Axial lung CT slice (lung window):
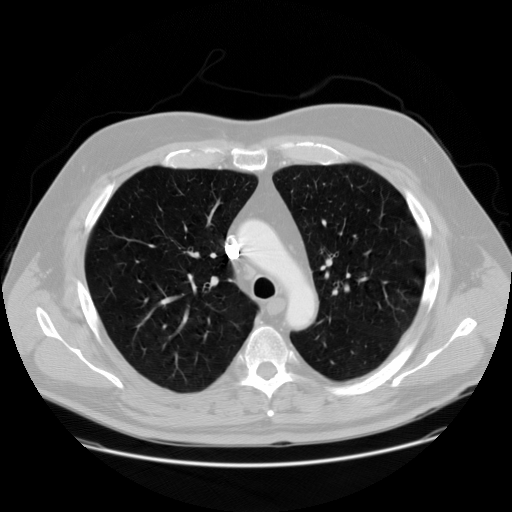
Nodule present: no